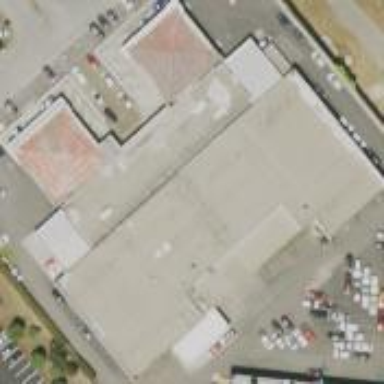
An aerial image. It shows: Commercial building.